Question: I am creating a iOS drawing application that allows the user to place arrows on the page and position/stretch/rotate them. When the user saves the image, I must modify the background image with the png arrows at the exact coordinate they were dragged to.

The 3 drag-able parts will be UIImage's with CapInsets to keep the arrow looking normal when stretched. The canvas UIImageView will have the same aspect as the actual image ensuring no black space is visible.
My questions is this. After a drag-able part has been stretched, how do I save the results of the UIImageView (the smaller drag-able parts) to disk/memory for later modifying of the background image (the background UIImageView canvas). It is important to ensure what image I used to modify the canvas looks exactly the same as the UIImageView drag-able part that represented it. That means that it must retain exactly how the image is displayed, including the CapInsets.
I am ignoring rotation of the drag-able parts for now because I suspect that would be the easy part.
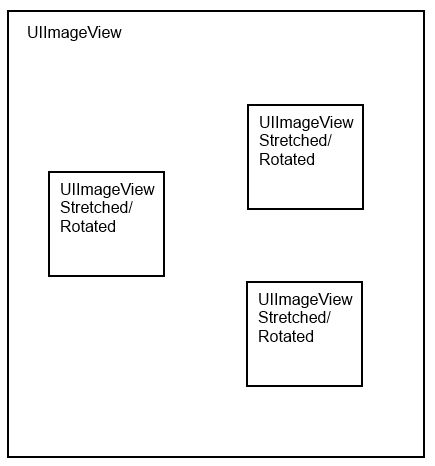
Answer: Try using this code to get a layer screenshot from a desired view:
'''
- (UIImage *)imageFromLayer:(CALayer *)layer {
UIGraphicsBeginImageContext([layer frame].size);
[layer renderInContext:UIGraphicsGetCurrentContext()];
UIImage *outputImage = UIGraphicsGetImageFromCurrentImageContext();
UIGraphicsEndImageContext();
return outputImage;
}
'''